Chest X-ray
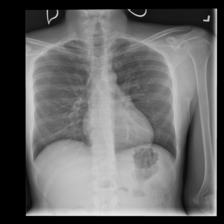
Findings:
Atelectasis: negative
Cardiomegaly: negative
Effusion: negative
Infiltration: negative
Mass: negative
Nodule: negative
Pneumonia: negative
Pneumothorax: negative
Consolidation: negative
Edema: negative
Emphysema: negative
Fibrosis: negative
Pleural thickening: negative
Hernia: negative